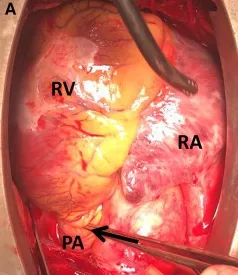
Intraoperative view showing a small pulmonary annulus.
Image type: medical_photograph (other_medical_photograph)